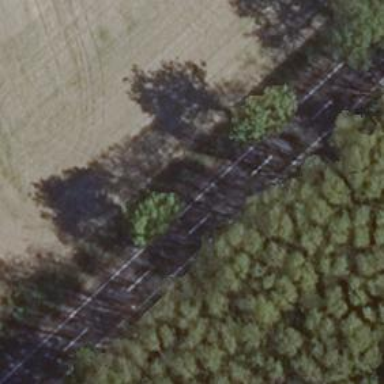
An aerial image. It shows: Row of broadleaved trees.